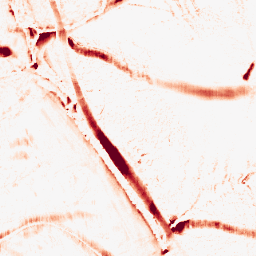
Category: morphological
Decomposition family: morphological_ellipse
Decomposition parameters: operation: opening
width: 20
height: 10
Upsampling method: sinc_blackman
Upsampling parameters: scale: 4
kernel_size: 8
Upsampling scale: 4